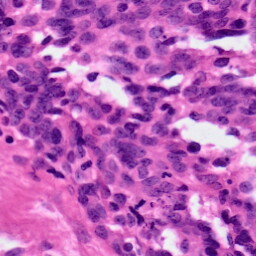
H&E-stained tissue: Ovarian